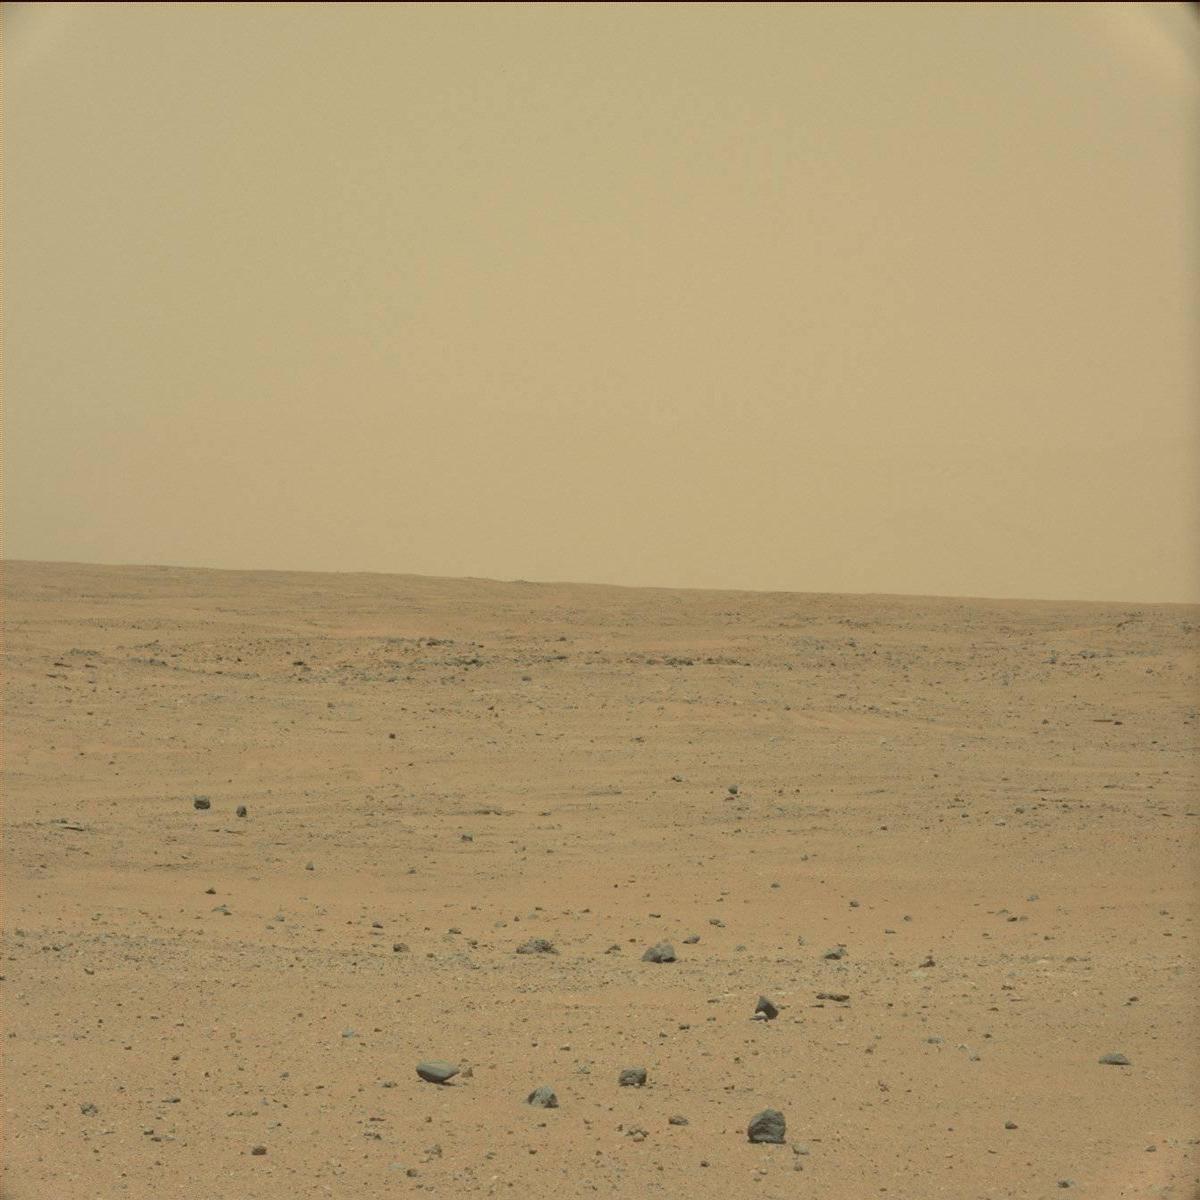
Terrain classes present: Bedrock, Rock, Sand / Soil, Sky